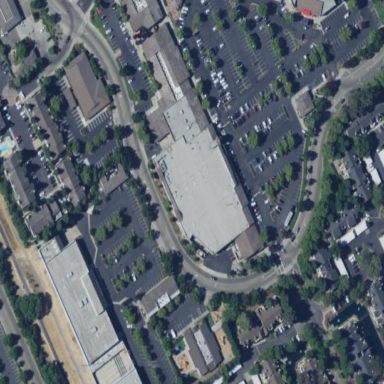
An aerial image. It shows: Retail building.